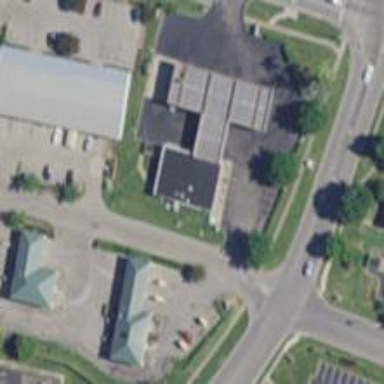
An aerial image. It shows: Convenience shop.